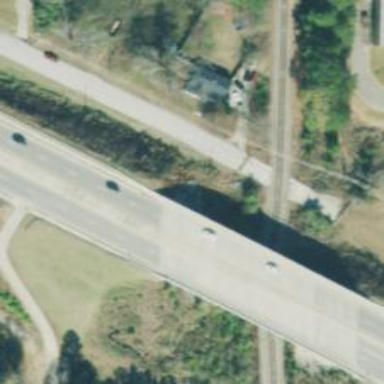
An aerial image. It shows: Primary highway bridge that is also expressway.